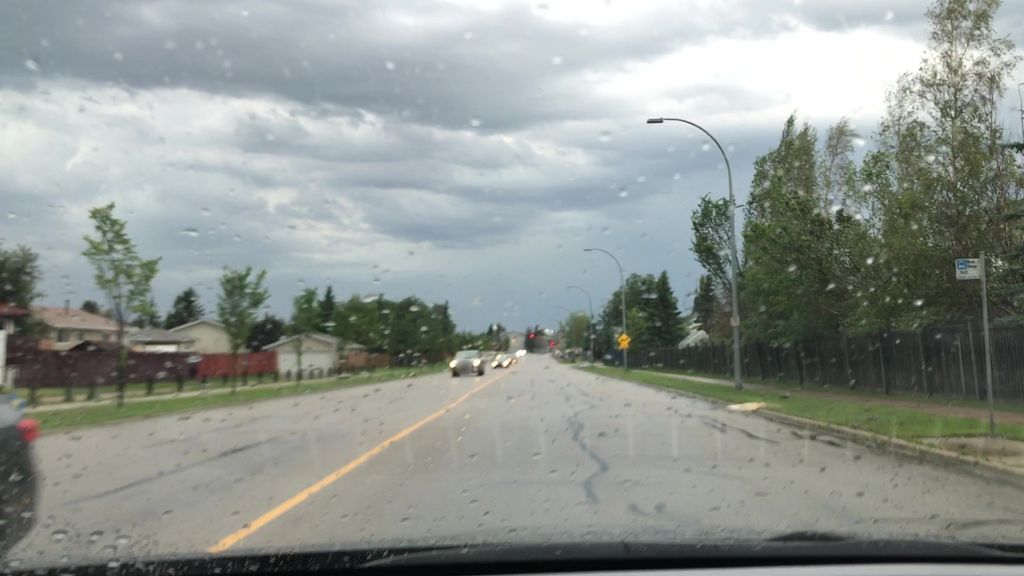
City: edmonton